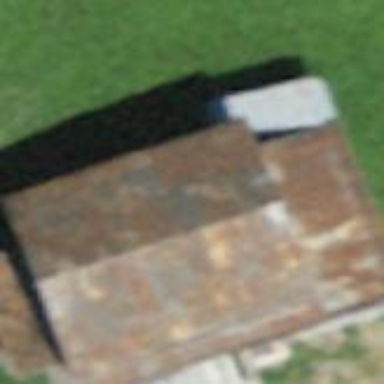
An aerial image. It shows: Farm auxiliary building with gabled roof.